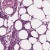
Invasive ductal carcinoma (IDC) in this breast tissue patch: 0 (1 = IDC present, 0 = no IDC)